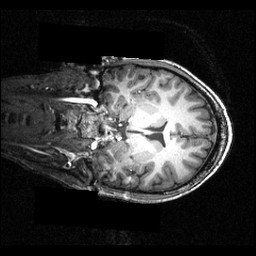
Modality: T1w
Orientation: coronal
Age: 25
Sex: male
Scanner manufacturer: siemens
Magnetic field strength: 3.951 T
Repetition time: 1.5 s
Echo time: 0.00335 s